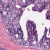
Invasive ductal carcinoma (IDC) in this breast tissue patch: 0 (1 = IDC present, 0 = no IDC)